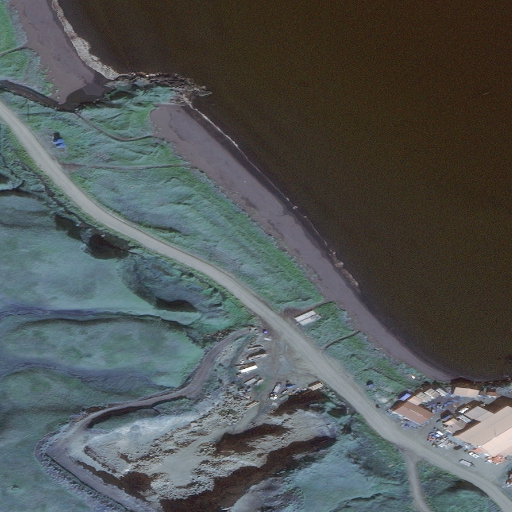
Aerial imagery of beach in Alaska named Uyuqiidasxis containing only unknown